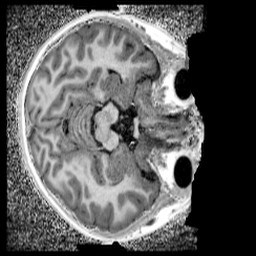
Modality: UNIT1_denoised
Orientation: axial
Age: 10
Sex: female
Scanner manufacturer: siemens
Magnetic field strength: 3 T
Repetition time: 4 s
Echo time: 0.00299 s